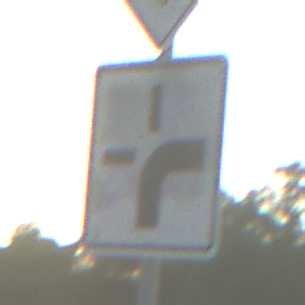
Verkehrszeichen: VerlaufVorfahrtsstrasse3
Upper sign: Vorfahrtsstrasse
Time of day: SunriseSunset
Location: Outdoor (Nature)
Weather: PartlyCloudy
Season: NotSpecified
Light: Natural